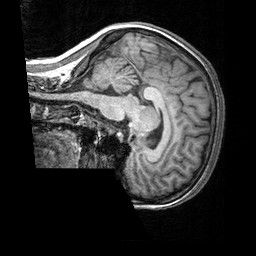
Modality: T1w
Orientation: sagittal
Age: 40
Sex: female
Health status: healthy
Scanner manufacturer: siemens
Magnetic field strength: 3 T
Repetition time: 2.3 s
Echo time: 0.00303 s